【题型】解答题　【知识点】解析几何　【难度】hard
（2024·上海·三模）已知椭圆 \( C: \frac{x^2}{8} + \frac{y^2}{4} = 1 \)，\( F_1 \)、\( F_2 \) 分别为左、右焦点，直线 \( l \) 过 \( F_2 \) 交椭圆于 \( A \)、\( B \) 两点.

\vspace{0.5em}
\noindent
(1) 求椭圆的离心率;

\vspace{0.5em}
\noindent
(2) 当 \( \angle F_1AB = 90^\circ \)，且点 \( A \) 在 \( x \) 轴上方时，求 \( A \)、\( B \) 两点的坐标;

\vspace{0.5em}
\noindent
(3) 若直线 \( AF_1 \) 交 \( y \) 轴于 \( M \)，直线 \( BF_1 \) 交 \( y \) 轴于 \( N \)，是否存在直线 \( l \)，使得 \( S_{\triangle F_1AB} = S_{\triangle F_1MN} \)? 若存在，求出直线 \( l \) 的方程；若不存在，请说明理由.
【解答】
\noindent
【答案】(1)$\frac{\sqrt{2}}{2}$

\noindent
(2)$B\left(\frac{8}{3}, -\frac{2}{3}\right)$；$A(0,2)$

\noindent
(3)存在直线$x + \sqrt{3}y - 2 = 0$或$x - \sqrt{3}y - 2 = 0$满足题意

【分析】（1）根据椭圆方程直接求$a,b$，即可得离心率；

\noindent
（2）由垂直的向量表示化简，结合点在椭圆上即可求出$A$点坐标，再联立直线与椭圆可得$B$点坐标；

\noindent
（3）由直线方程得出$y_3,y_4$，分别求出三角形面积，根据面积相等建立方程求出$m$即可得解.

\vspace{1em}
\noindent
【详解】（1）由椭圆方程知，$a = 2\sqrt{2}$，$b = 2$，

\noindent
所以$c = \sqrt{a^2 - b^2} = 2$，

\noindent
所以离心率$e = \frac{c}{a} = \frac{2}{2\sqrt{2}} = \frac{\sqrt{2}}{2}$.

\vspace{0.5em}
\noindent
（2）$F_1(-2,0)$，$F_2(2,0)$，设$A(x_1,y_1)$，且$y_1 > 0$。

\noindent
所以$\overrightarrow{AF_1} = (-x_1 - 2, -y_1)$，$\overrightarrow{AF_2} = (-x_1 + 2, -y_1)$，

\noindent
$\because \angle F_1AB = 90^\circ(\angle F_1AF_2 = 90^\circ)$，$\therefore \overrightarrow{AF_1} \cdot \overrightarrow{AF_2} = x_1^2 - 4 + y_1^2 = 0$，

\noindent
又$A$在椭圆上，满足$\frac{x_1^2}{8} + \frac{y_1^2}{4} = 1$，即$y_1^2 = 4\left(1 - \frac{x_1^2}{8}\right)$，

\noindent
$\therefore x_1^2 - 4 + 4\left(1 - \frac{x_1^2}{8}\right) = 0$，解得$x_1 = 0$，即$A(0,2)$。

\noindent
所以直线$AB$：$y = -x + 2$，

\noindent
联立
\(\begin{cases}
y = -x + 2 \\
\frac{x^2}{8} + \frac{y^2}{4} = 1
\end{cases},
\quad \text{解得} \quad
\begin{cases}
x = \frac{8}{3} \\
y = -\frac{2}{3}
\end{cases}
\quad \text{或} \quad
\begin{cases}
x = 0 \\
y = 2
\end{cases}\),

\noindent
所以$B\left(\frac{8}{3}, -\frac{2}{3}\right)$；

\vspace{0.5em}
\noindent
（3）设$A(x_1,y_1)$，$B(x_2,y_2)$，$M(0,y_3)$，$N(0,y_4)$，

\noindent
直线$l$：$x = my + 2$，

联立\(\begin{cases}
x = my + 2 \\
\frac{x^2}{8} + \frac{y^2}{4} = 1
\end{cases},
\quad \text{得} \quad (m^2 + 2)y^2 + 4my - 4 = 0.
\)

\noindent
则 \( y_1 + y_2 = -\frac{4m}{m^2 + 2} \)，\( y_1y_2 = \frac{-4}{m^2 + 2} \).

\noindent
直线 \( AF_1 \) 的方程：\( y = \frac{y_1}{x_1 + 2}(x + 2) \)，令 \( x = 0 \) 得 \( M \) 纵坐标 \( y_3 = \frac{2y_1}{x_1 + 2} \);

\noindent
直线 \( BF_1 \) 的方程：\( y = \frac{y_2}{x_2 + 2}(x + 2) \)，令 \( x = 0 \) 得 \( N \) 的纵坐标 \( y_4 = \frac{2y_2}{x_2 + 2} \).

\noindent
则 \( S_{\triangle F_1AB} = \frac{1}{2}|F_1F_2| \cdot |y_1 - y_2| = 2|y_1 - y_2| \)，\( S_{\triangle F_1MN} = \frac{1}{2}|F_1O| \cdot |y_3 - y_4| = |y_3 - y_4| \).

\noindent
若 \( S_{\triangle F_1AB} = S_{\triangle F_1MN} \)，即 \( 2|y_1 - y_2| = |y_3 - y_4| \)，

\noindent
\(|y_3 - y_4| = \left|\frac{2y_1}{x_1 + 2} - \frac{2y_2}{x_2 + 2}\right| = \left|\frac{2y_1}{my_1 + 4} - \frac{2y_2}{my_2 + 4}\right| = \left|\frac{8(y_1 - y_2)}{(my_1 + 4)(my_2 + 4)}\right| = 2|y_1 - y_2|,
\)

\noindent
\(\therefore |(my_1 + 4)(my_2 + 4)| = 4, \quad |m^2y_1y_2 + 4m(y_1 + y_2) + 16| = 4,\)

\noindent
代入根与系数的关系，得
\(\left| \frac{-4M^2}{m^2 + 2} + 4m \cdot \frac{-4m}{m^2 + 2} + 16\right| = 4,\)
解得 \( m = \pm \sqrt{3} \).

\noindent
\(\therefore\) 存在直线 \( x + \sqrt{3}y - 2 = 0 \) 或 \( x - \sqrt{3}y - 2 = 0 \) 满足题意.

\vspace{1em}
\noindent
【点睛】方法点睛：圆锥曲线中求解三角形面积的常用方法:

\noindent
（1）利用弦长以及点到直线的距离公式，表示出三角形的面积;

\noindent
（2）根据直线与圆锥曲线的交点，利用公共底或者公共高的情况，将三角形的面积表示为 \( \frac{1}{2} \cdot |AB| \cdot |x_1 - x_2| \) 或 \( \frac{1}{2} \cdot |EF| \cdot |y_1 - y_2| \) 的形式求解.

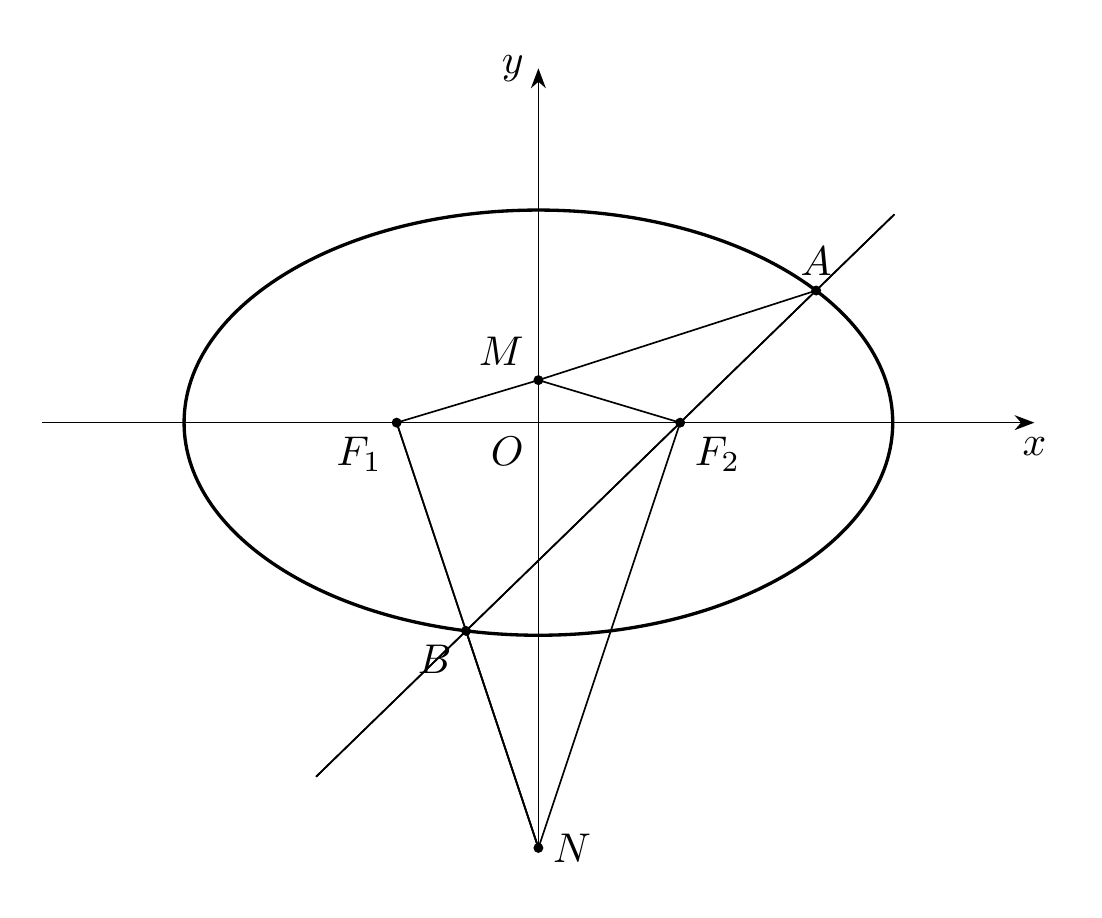